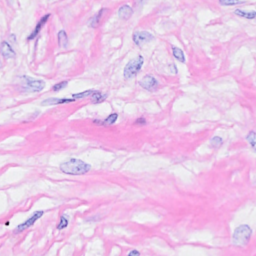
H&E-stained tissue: Breast